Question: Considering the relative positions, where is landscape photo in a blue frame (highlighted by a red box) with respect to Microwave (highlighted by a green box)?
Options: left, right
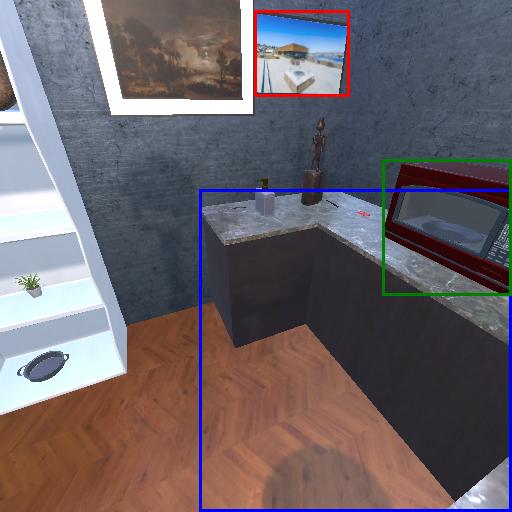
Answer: left